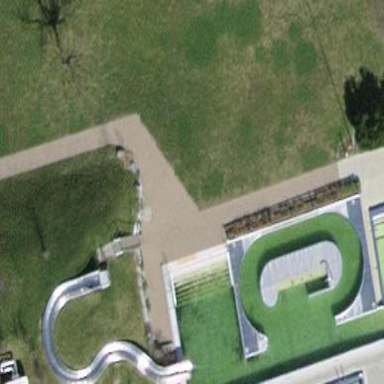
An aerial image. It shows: Swimming pool area designated for leisure and sports activities.